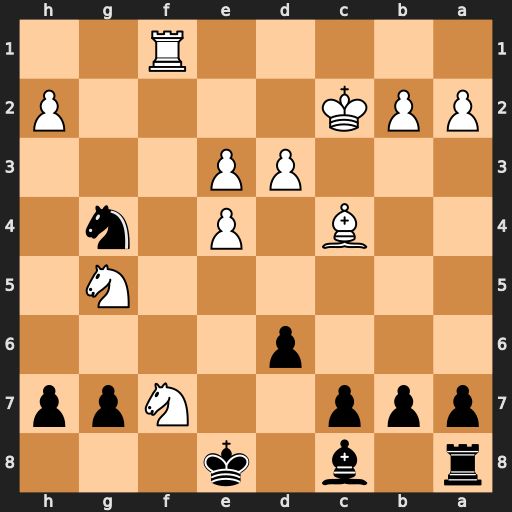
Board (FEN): r1b1k3/ppp2Npp/3p4/6N1/2B1P1n1/3PP3/PPK4P/5R2
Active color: b
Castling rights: q
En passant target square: -
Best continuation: Nxe3+ Kc3 Nxf1